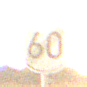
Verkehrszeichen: EndeGeschwindigkeit60
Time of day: Night
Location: Outdoor (Nature)
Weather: Clear
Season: NotSpecified
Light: Natural